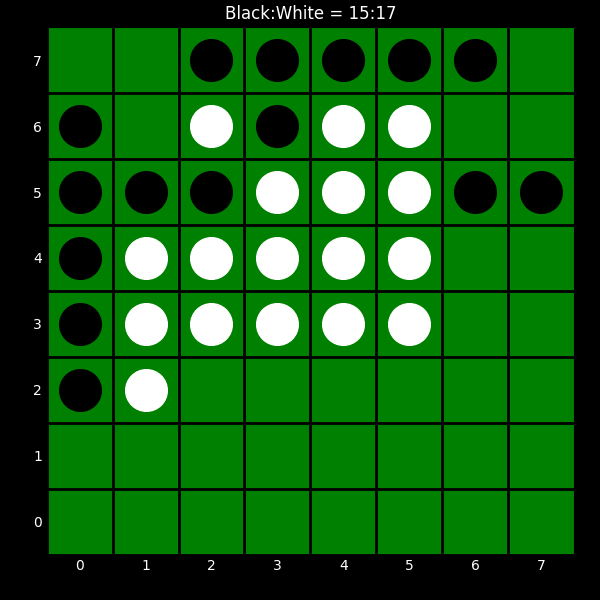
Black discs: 15
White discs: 17